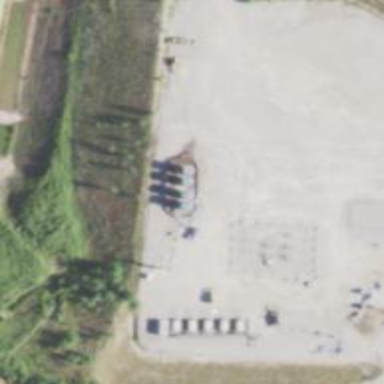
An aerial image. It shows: Storage tank with man-made structure.